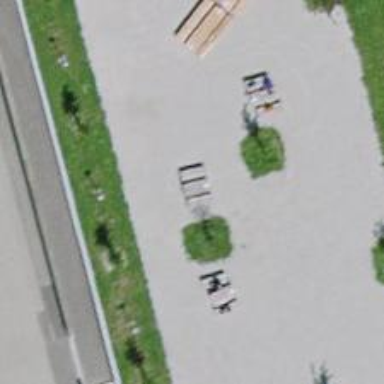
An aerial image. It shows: Picnic table located in leisure land area.